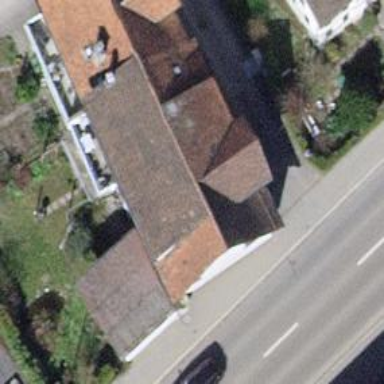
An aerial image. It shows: Semidetached house.